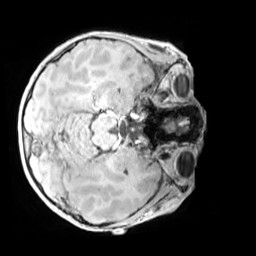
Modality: MP2RAGE
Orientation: axial
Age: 9
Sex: male
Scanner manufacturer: siemens
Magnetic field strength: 3 T
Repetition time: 4 s
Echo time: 0.00303 s